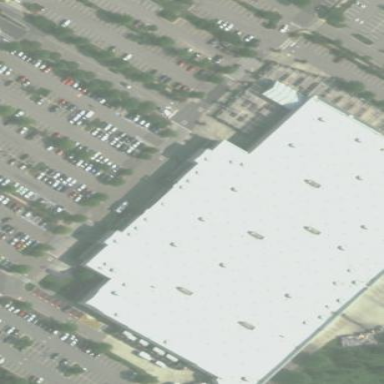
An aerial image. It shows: Commercial supermarket building.